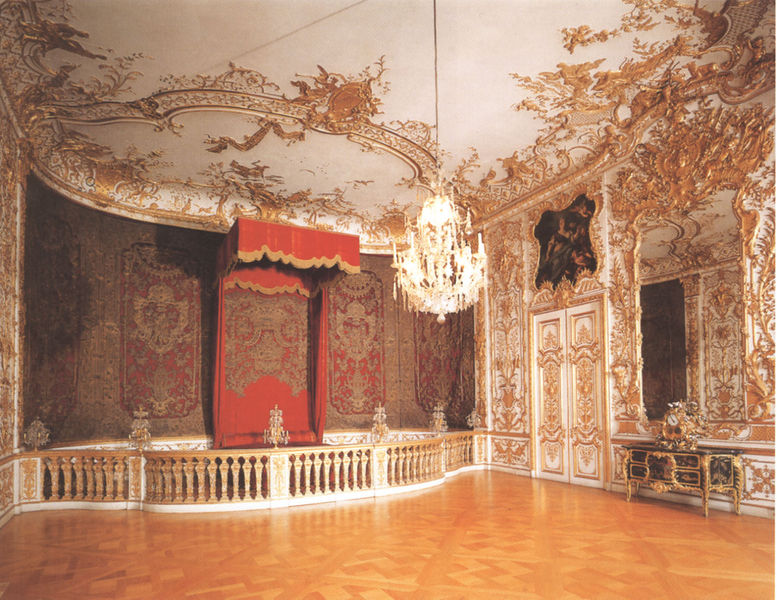
Titel: München Residenz
Standort: München, Residenz (EU - D - B)
Schlagwörter: gemälde, weiß, holz, lampe, licht, raum, tisch, tür, zimmer, rot, schloss, muster, ornament, teppich, wand, barock, bild, spiegel, vorhang, boden, fransen, gold, reich, stickerei, decke, renaissance, stock, engel, kommode, parkett, türe, platz, saal, banner, könig, thron, salon, tapete, verzierung, uhr, bett, schlafzimmer, kronleuchter, leuchter, lüster, stuck, geländer, vergoldet, gross, trohn, wappen, komode, schnörkel, schranke, baldachin, ballustrade, teppisch, vorhanf, rocaille, tapette, thronsaal, wohlstand, roccaille, plafond